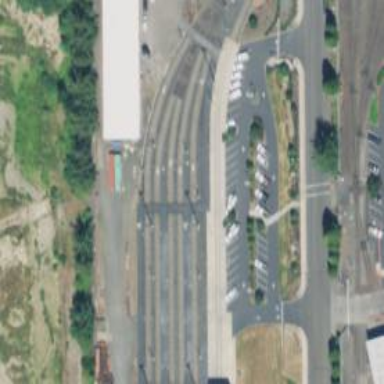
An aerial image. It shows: Light rail service yard with electrified contact lines.